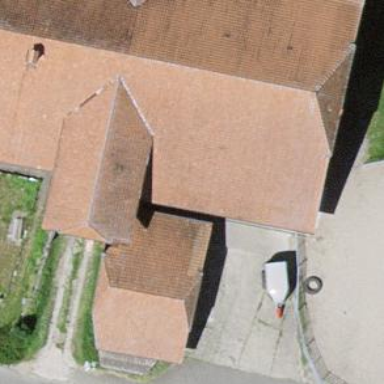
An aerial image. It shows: Farm building.